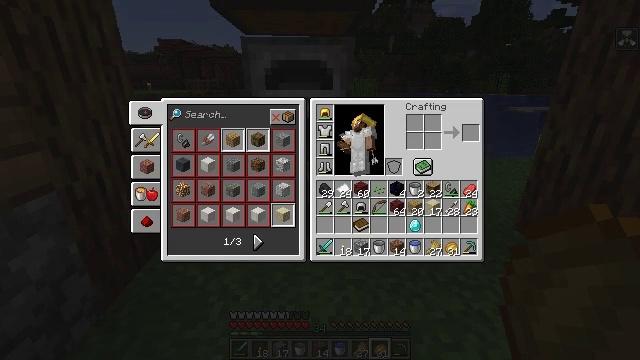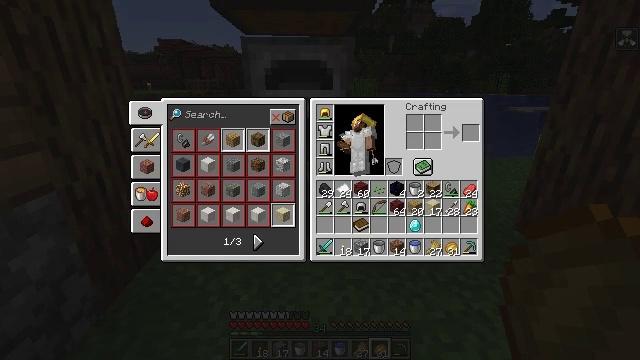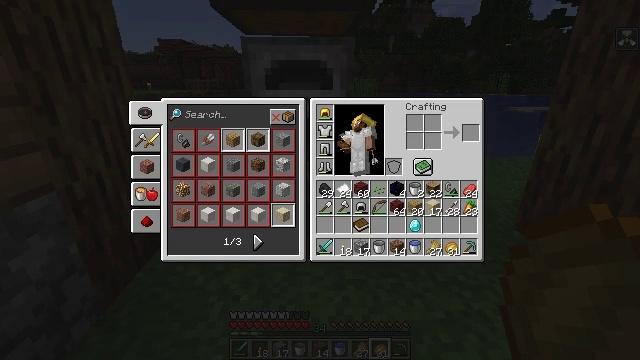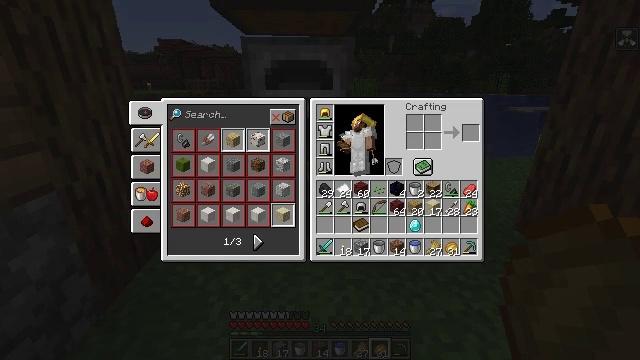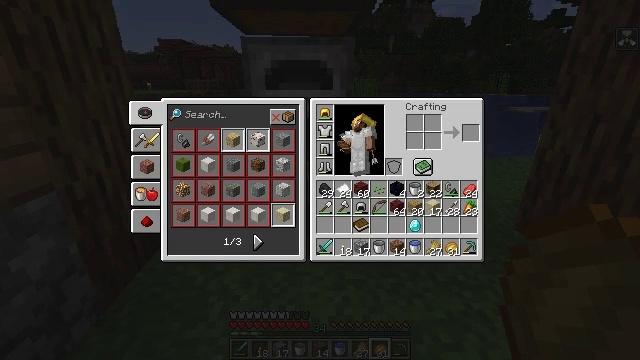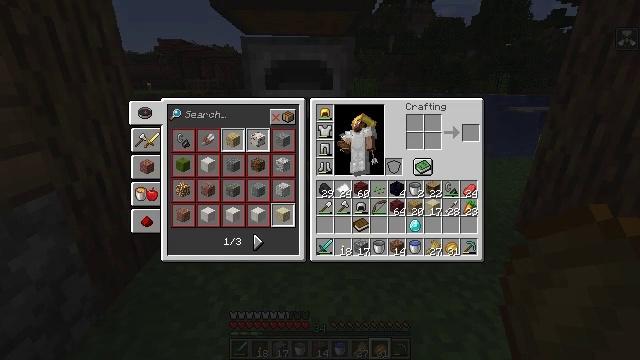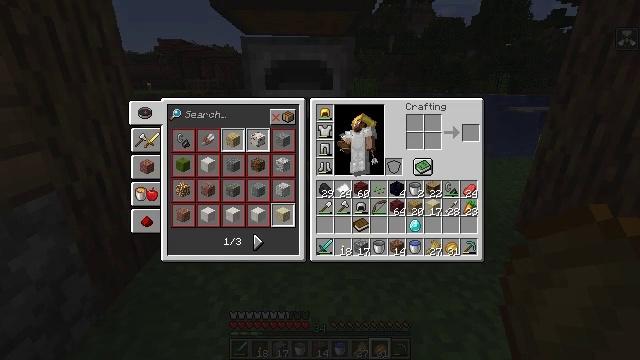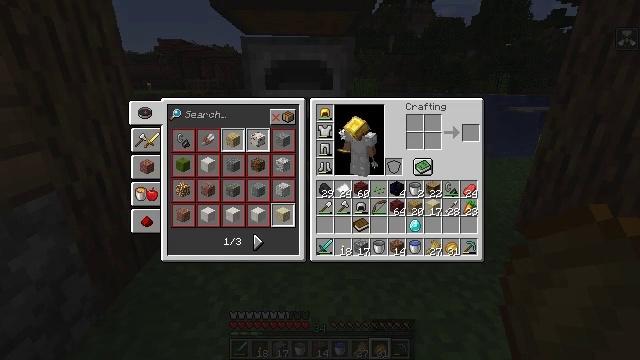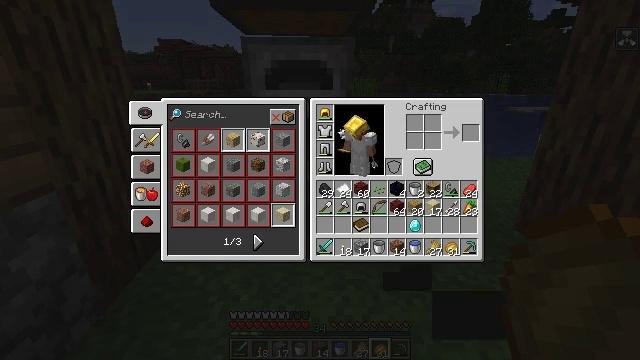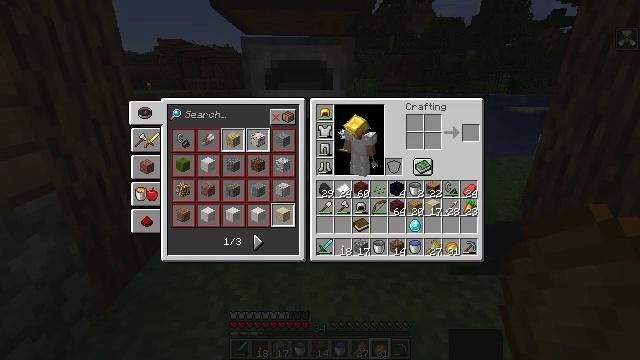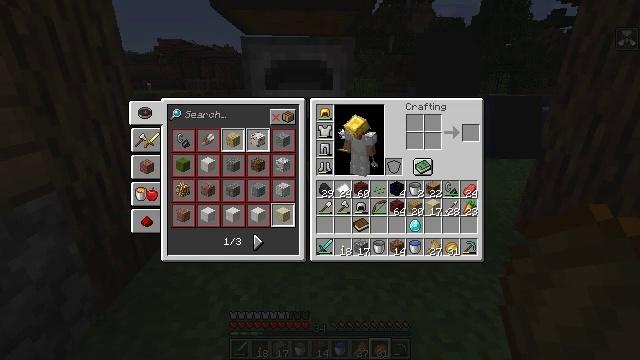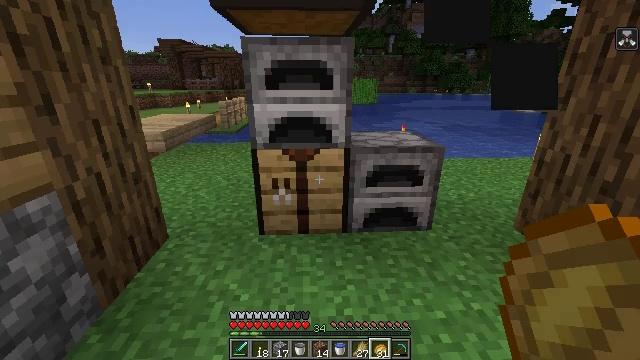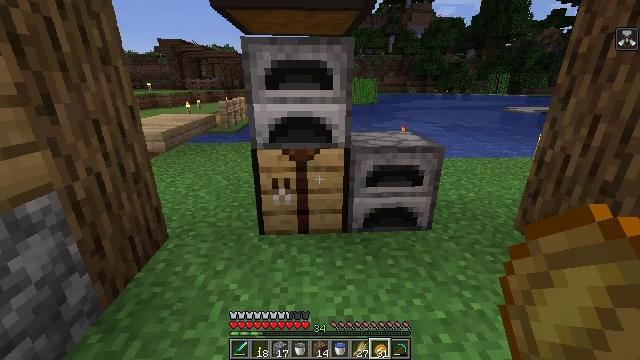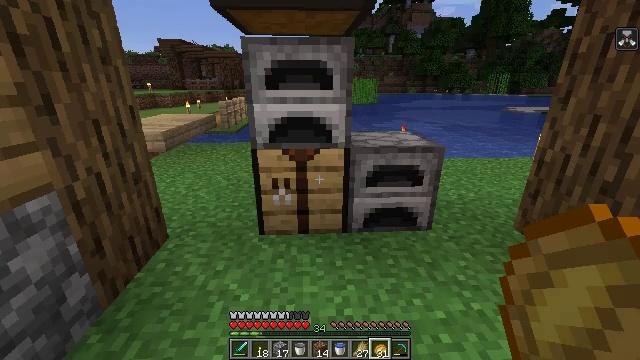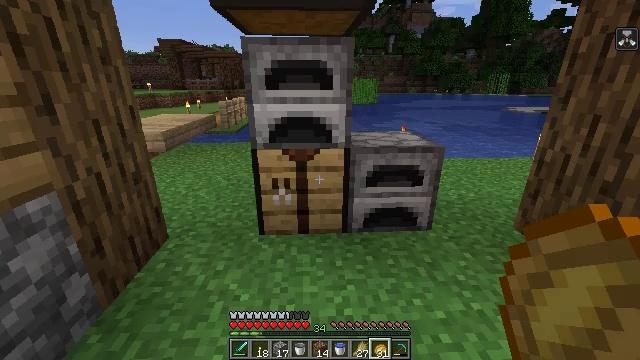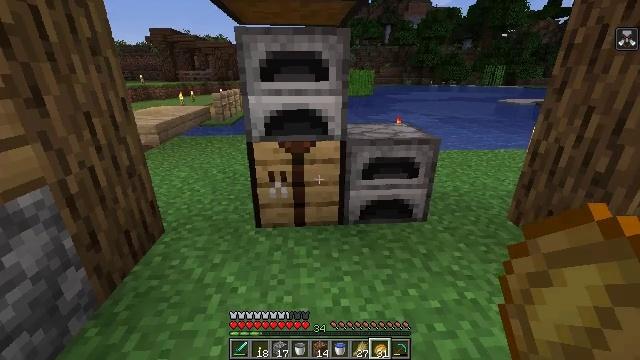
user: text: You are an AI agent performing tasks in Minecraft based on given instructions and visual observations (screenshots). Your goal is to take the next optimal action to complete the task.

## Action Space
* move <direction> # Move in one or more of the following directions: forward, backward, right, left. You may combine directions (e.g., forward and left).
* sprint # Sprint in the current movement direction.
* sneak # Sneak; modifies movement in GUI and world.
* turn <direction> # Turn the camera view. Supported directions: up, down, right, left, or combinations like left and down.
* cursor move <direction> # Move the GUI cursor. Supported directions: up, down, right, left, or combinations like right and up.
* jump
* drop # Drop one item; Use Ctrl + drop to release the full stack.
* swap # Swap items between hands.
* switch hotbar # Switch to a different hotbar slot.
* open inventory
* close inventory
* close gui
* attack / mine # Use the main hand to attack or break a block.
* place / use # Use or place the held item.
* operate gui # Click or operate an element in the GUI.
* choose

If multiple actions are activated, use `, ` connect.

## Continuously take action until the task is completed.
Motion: motion action
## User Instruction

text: Open a crafting table to create the enchanting table.
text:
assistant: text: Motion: no_op
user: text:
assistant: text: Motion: no_op
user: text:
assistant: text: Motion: no_op
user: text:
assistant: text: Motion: no_op
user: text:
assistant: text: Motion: no_op
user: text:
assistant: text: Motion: no_op
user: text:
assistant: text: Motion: cursor move left and up
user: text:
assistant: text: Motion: cursor move right and up
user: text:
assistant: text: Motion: no_op
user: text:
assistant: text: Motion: no_op
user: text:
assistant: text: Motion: no_op
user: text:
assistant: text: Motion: close gui
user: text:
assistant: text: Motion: no_op
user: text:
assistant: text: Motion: no_op
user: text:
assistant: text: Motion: turn down
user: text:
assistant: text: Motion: turn right and down
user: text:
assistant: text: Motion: turn right and down
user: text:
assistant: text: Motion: no_op
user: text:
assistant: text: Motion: no_op
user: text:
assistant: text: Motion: no_op
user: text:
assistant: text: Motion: no_op
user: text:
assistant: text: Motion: no_op
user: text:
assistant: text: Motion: turn right and up
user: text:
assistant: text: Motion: turn right
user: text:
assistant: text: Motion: turn right and up
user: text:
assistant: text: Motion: no_op
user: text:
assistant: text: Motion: no_op
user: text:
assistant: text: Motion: no_op
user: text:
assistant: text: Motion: no_op
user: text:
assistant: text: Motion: no_op